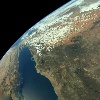
Label: land